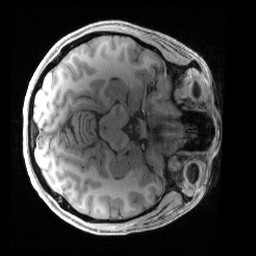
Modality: T1w
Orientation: axial
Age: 26
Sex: female
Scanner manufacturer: siemens
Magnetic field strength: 3 T
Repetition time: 2.4 s
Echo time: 0.00241 s